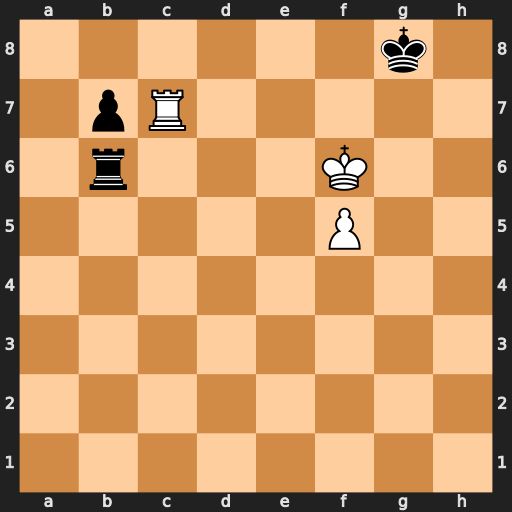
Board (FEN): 6k1/1pR5/1r3K2/5P2/8/8/8/8
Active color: w
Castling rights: -
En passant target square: -
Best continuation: Ke7 Rb1 Rc8+